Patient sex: F
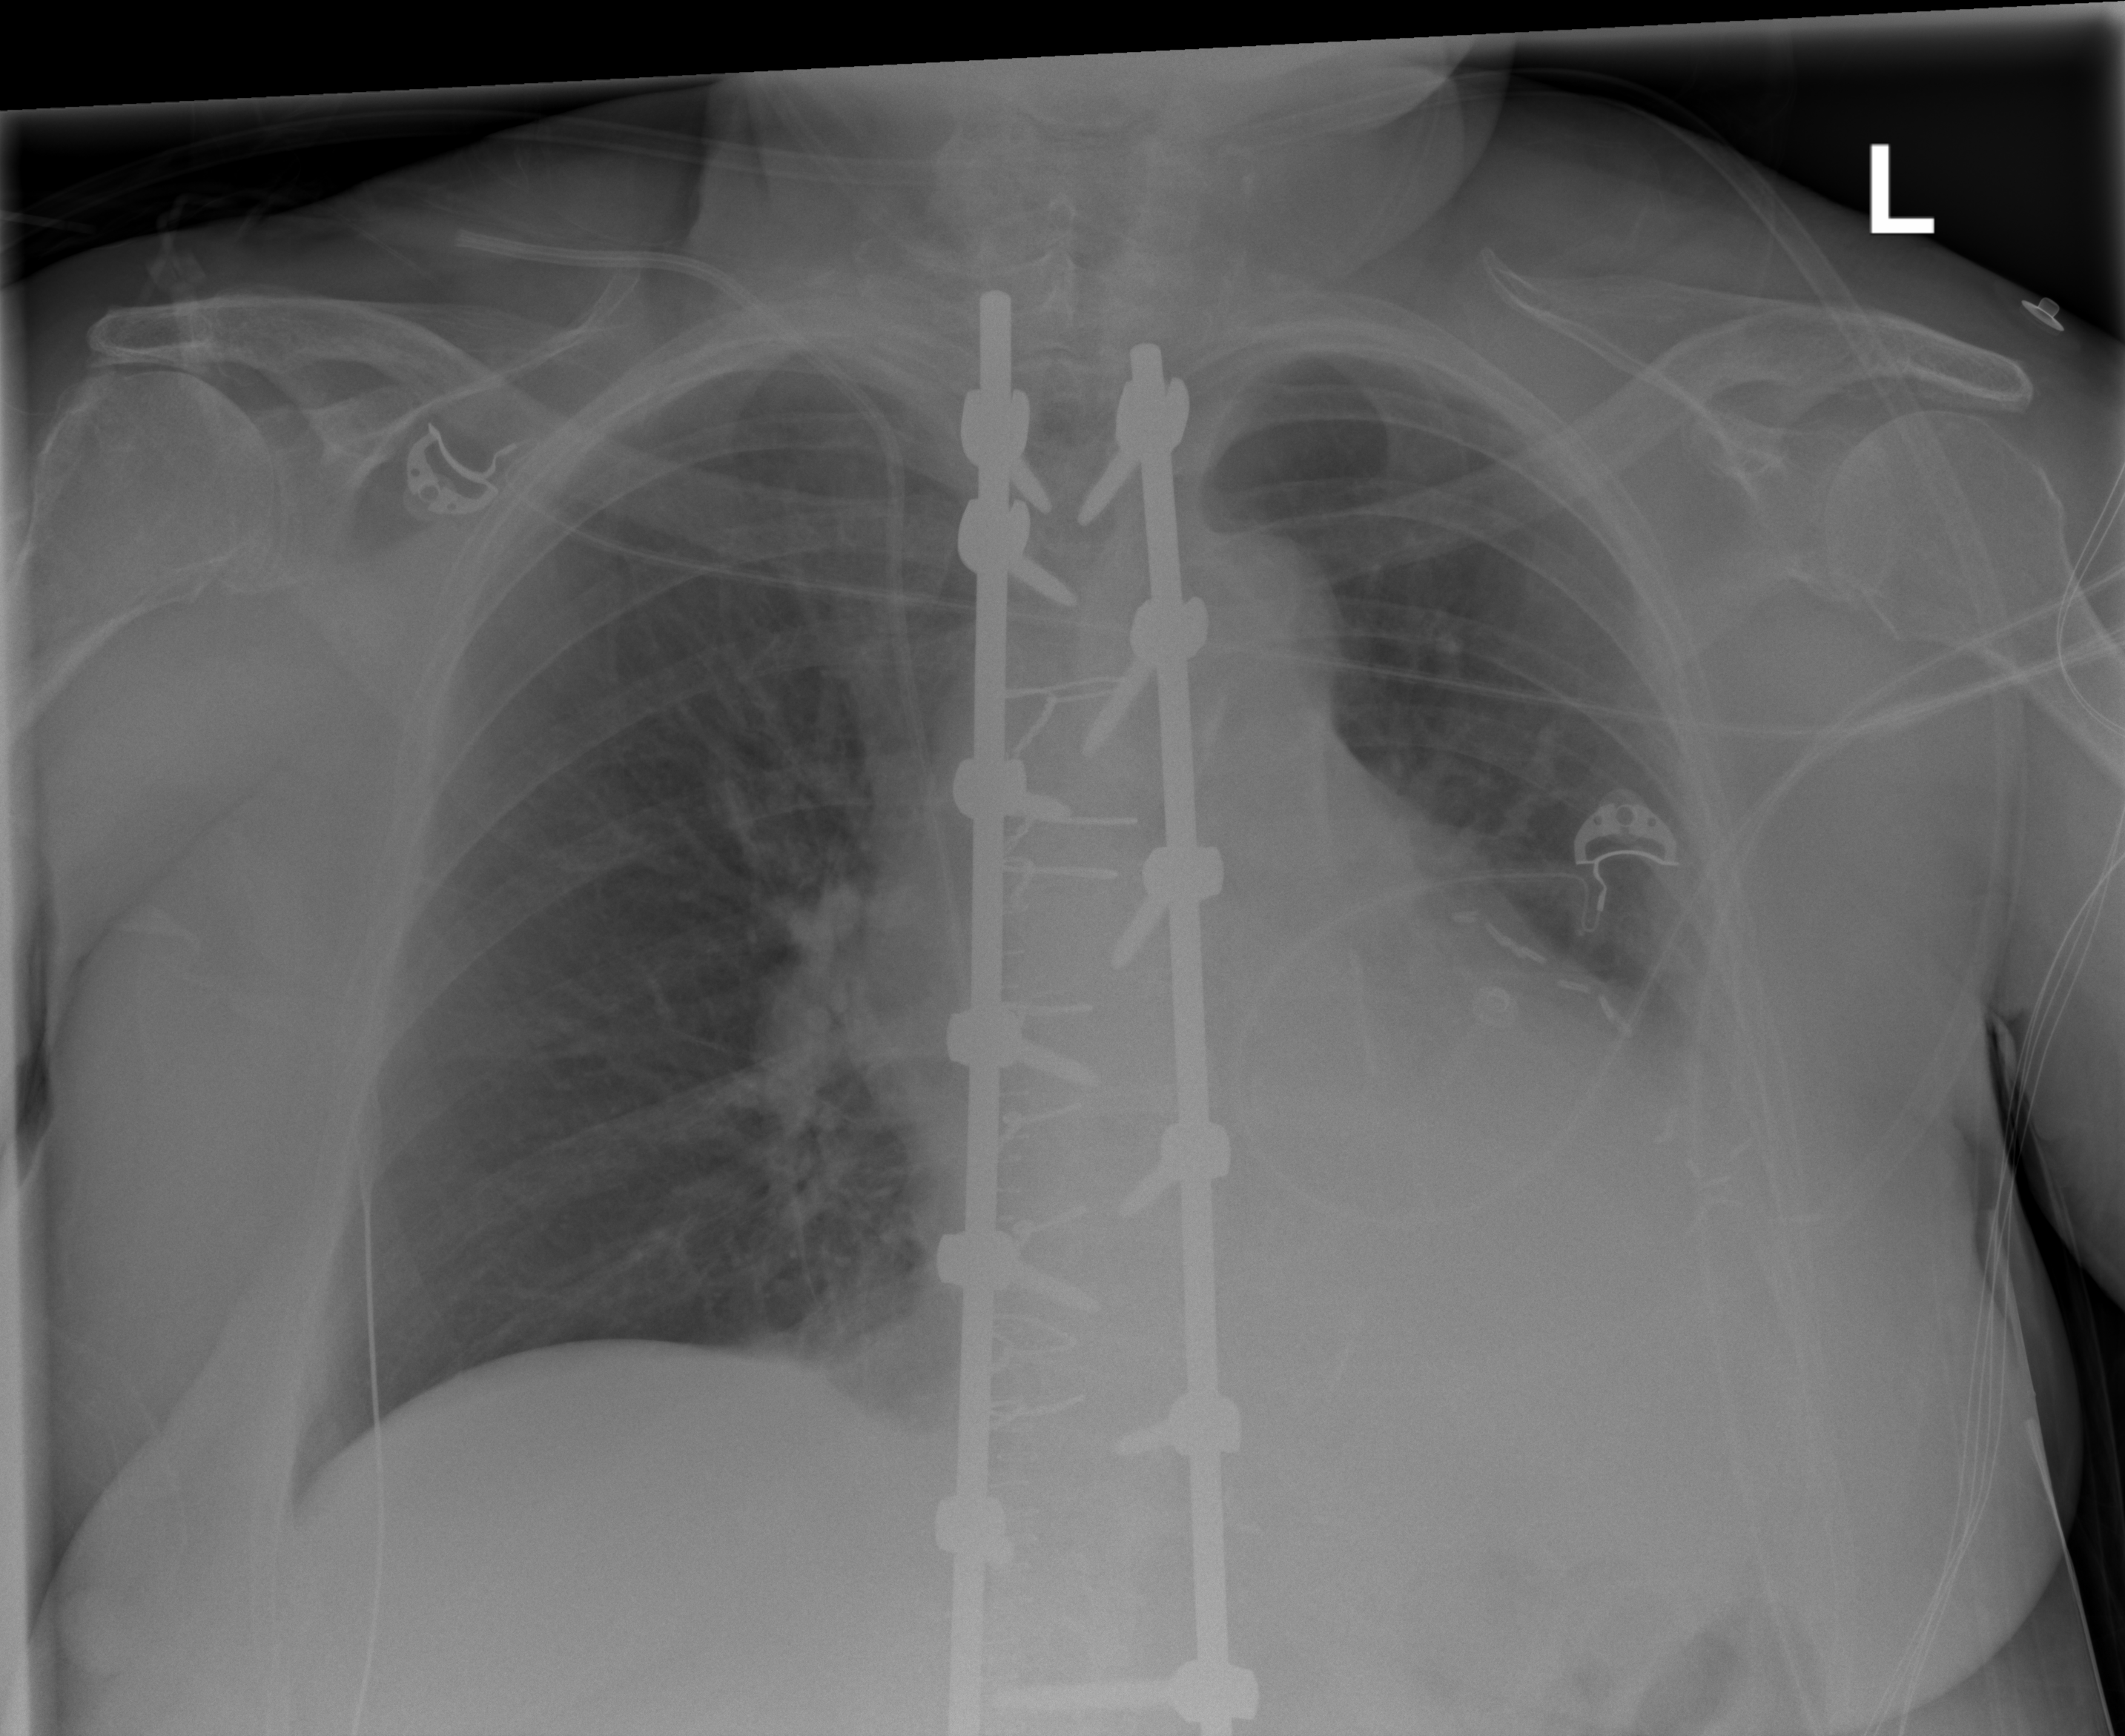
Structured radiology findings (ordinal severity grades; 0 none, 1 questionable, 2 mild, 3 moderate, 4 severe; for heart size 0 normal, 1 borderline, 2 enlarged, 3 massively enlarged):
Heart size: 2
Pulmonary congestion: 2
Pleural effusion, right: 0
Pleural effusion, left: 2
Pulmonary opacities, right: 0
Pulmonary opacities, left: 0
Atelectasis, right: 2
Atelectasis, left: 2